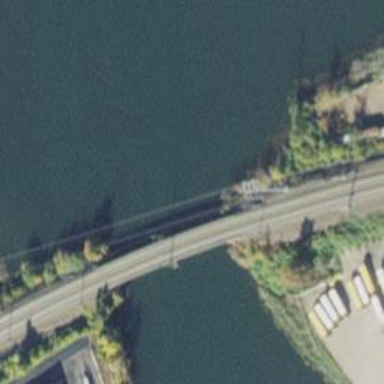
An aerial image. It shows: Railway bridge with electrified contact lines.